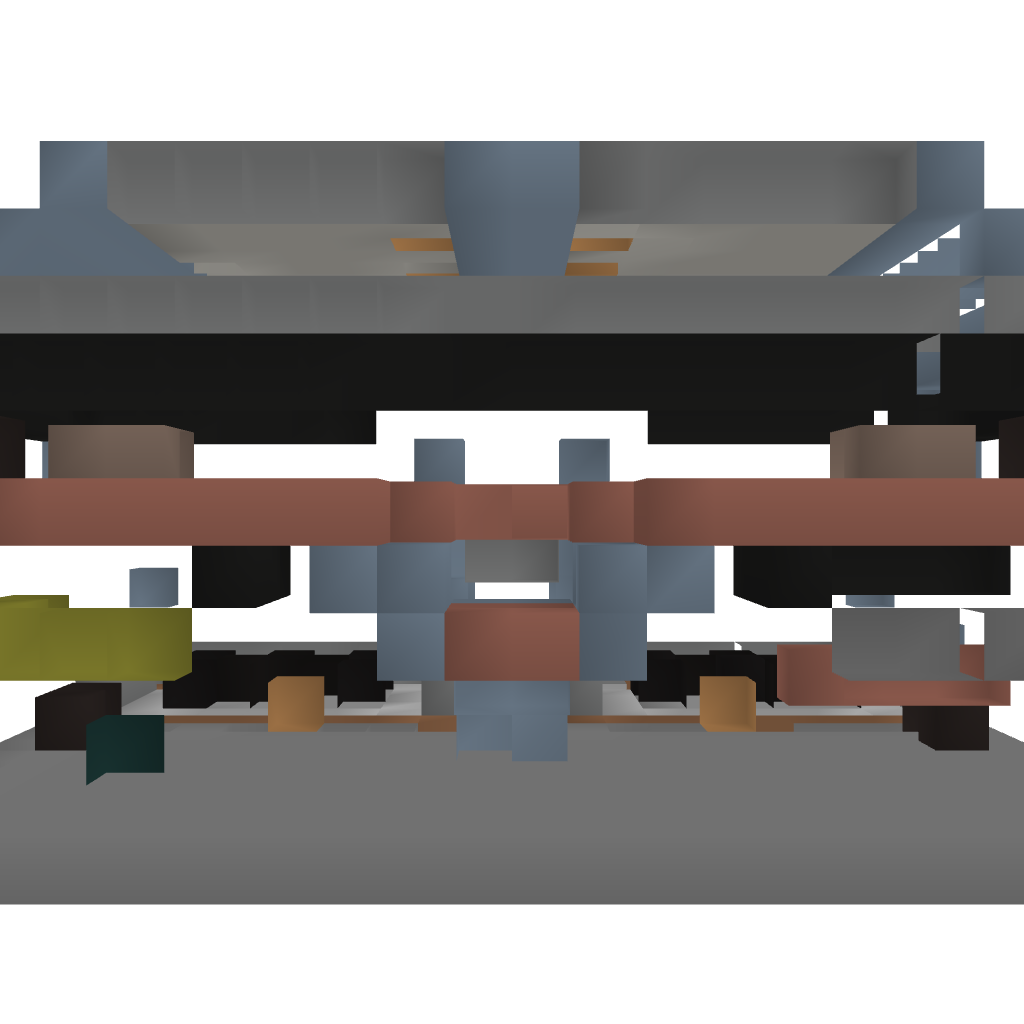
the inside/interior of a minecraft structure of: Small house